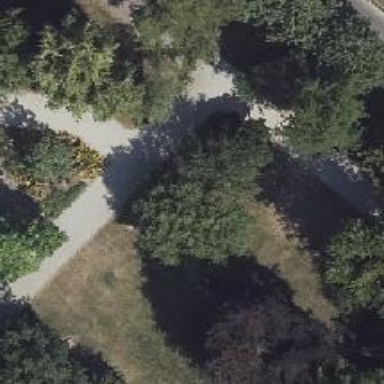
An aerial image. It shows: Park with broadleaved deciduous trees.